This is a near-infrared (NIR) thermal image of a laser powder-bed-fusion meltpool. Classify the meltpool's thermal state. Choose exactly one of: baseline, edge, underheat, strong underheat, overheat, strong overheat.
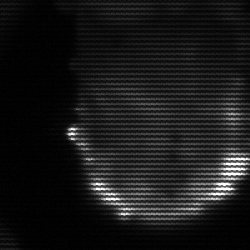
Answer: baseline